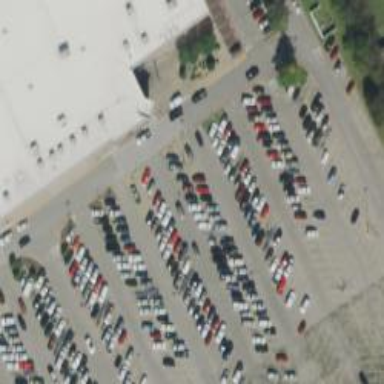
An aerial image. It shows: Parking space.